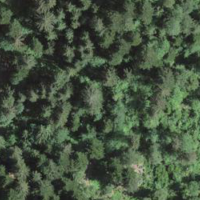
EUNIS habitat code: 43
Species observed at this site:
Cardamine heptaphylla
Astrantia major